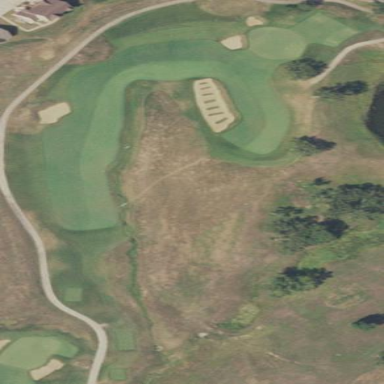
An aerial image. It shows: Rough area in golf course.